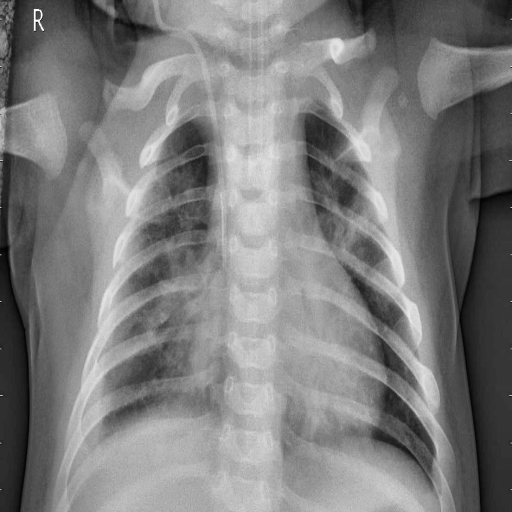
Finding: PNEUMONIA